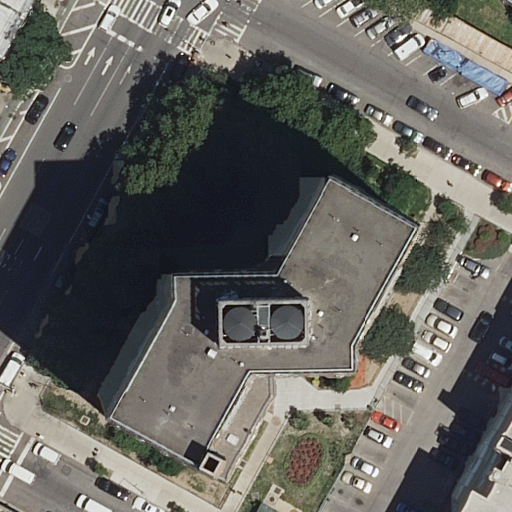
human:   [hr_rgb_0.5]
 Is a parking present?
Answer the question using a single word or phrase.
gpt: yes

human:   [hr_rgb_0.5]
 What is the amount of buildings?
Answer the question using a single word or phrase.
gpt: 5

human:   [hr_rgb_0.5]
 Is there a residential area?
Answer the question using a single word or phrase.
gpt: yes

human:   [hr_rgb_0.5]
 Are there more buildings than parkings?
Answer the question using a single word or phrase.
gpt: yes

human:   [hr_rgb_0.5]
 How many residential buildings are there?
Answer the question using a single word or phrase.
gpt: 4

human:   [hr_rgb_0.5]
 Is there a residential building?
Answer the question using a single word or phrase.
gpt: yes

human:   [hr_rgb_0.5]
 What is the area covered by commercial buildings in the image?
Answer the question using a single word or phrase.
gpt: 0m2

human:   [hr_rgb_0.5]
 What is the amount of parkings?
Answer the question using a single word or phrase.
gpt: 1

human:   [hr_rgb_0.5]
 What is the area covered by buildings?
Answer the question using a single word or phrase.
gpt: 3711m2

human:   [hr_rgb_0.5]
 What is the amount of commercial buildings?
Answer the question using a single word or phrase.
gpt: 0

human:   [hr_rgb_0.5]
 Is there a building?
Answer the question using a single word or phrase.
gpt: yes

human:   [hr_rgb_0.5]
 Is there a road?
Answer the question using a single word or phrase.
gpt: yes

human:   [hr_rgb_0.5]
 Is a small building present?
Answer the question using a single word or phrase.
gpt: yes

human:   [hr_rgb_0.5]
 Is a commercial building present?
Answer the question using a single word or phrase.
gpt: no

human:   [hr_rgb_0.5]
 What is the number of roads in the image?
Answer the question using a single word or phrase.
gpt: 6

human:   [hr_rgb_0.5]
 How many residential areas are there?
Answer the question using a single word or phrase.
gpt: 1

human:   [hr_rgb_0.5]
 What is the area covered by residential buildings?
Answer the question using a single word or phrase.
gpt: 2355m2

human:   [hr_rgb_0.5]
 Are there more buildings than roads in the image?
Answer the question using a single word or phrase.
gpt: no

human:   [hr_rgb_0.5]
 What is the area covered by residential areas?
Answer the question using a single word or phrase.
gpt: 194m2

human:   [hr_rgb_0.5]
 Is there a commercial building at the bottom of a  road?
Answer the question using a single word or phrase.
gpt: no

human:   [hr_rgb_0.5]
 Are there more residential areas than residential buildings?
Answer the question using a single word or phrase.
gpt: no

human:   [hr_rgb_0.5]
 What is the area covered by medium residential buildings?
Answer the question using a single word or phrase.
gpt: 117m2

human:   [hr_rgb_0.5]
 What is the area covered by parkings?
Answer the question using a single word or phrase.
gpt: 1172m2

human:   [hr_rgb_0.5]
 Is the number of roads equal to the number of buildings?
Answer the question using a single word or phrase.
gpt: no

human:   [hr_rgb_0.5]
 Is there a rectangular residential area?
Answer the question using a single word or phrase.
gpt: yes

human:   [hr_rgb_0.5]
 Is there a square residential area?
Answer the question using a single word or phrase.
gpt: no

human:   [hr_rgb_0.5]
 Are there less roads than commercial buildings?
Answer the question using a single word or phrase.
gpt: no

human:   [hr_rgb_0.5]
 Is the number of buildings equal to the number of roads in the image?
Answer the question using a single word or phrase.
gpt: no

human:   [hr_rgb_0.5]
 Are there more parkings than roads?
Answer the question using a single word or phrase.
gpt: no

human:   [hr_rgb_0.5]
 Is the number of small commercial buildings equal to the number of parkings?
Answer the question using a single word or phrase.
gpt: no

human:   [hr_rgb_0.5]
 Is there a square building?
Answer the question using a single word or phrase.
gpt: no

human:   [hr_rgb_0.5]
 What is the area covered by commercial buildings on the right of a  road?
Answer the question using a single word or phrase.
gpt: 0m2

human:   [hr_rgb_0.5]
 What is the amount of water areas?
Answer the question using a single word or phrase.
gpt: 0

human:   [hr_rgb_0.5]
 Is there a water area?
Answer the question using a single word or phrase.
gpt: no

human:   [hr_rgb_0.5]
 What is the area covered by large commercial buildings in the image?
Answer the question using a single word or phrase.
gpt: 0m2

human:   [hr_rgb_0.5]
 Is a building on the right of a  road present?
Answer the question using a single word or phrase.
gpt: yes

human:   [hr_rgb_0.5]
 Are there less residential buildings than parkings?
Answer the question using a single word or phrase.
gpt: no

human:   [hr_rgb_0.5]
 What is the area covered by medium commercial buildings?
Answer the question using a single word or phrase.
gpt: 0m2

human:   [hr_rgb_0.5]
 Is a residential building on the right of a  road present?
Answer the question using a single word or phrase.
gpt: yes

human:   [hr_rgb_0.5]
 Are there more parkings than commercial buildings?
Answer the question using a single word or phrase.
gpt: yes

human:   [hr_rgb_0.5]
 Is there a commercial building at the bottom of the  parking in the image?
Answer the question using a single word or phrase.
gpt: no

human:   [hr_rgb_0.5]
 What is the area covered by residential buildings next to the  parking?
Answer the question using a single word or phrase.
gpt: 2355m2

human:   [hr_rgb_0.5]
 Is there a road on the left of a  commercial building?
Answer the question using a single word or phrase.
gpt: no

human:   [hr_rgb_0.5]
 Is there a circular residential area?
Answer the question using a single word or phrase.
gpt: no

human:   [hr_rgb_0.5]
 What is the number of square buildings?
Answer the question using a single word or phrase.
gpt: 0

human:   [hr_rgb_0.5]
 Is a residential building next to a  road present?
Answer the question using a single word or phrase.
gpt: yes

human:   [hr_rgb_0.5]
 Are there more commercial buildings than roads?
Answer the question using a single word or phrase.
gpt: no

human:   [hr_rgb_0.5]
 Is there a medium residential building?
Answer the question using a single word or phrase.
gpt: yes

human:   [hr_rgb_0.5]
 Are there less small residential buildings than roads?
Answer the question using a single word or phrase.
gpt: yes

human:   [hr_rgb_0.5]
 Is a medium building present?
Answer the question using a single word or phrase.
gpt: yes

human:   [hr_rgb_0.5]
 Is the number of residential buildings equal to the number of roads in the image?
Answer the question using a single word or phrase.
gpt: no

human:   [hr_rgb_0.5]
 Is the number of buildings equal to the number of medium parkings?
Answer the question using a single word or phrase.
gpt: no

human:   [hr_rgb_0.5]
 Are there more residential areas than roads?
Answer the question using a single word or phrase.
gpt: no

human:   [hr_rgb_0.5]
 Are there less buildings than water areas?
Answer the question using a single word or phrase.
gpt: no

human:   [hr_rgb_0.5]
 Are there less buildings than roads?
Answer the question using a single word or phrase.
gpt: yes

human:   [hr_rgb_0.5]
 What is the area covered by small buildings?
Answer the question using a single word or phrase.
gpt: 0m2

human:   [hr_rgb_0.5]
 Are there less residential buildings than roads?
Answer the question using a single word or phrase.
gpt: yes

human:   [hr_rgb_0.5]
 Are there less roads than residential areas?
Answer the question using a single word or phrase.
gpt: no

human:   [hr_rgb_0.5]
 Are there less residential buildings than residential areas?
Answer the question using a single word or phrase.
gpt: no

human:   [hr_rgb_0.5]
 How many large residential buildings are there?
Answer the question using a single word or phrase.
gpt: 2

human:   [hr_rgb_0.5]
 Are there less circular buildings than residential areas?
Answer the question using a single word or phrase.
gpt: yes

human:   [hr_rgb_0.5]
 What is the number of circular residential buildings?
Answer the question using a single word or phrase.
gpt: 0

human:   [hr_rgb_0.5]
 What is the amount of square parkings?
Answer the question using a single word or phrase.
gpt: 0

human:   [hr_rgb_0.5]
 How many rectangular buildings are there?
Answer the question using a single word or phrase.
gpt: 2